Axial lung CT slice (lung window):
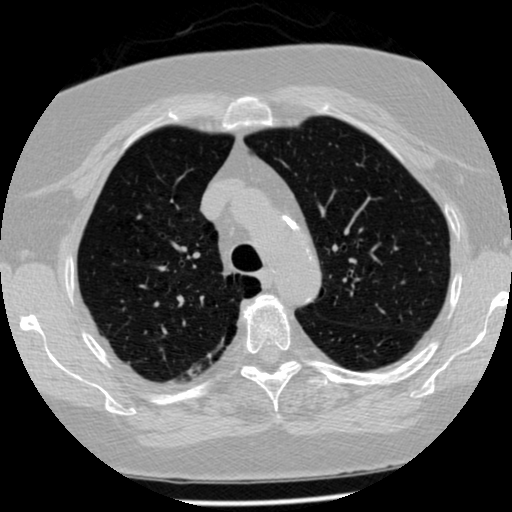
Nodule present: no